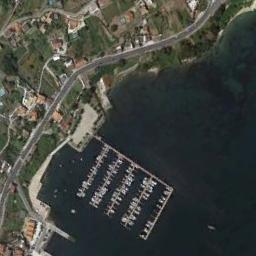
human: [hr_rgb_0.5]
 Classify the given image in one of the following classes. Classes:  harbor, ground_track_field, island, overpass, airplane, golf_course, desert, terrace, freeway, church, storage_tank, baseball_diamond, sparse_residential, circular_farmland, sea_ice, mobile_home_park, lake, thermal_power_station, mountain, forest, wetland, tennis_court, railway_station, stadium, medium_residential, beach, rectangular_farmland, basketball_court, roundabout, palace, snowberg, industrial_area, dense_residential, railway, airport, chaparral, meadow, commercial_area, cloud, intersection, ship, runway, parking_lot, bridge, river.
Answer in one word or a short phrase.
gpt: harbor